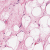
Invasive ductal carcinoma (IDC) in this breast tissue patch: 0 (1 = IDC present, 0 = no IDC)